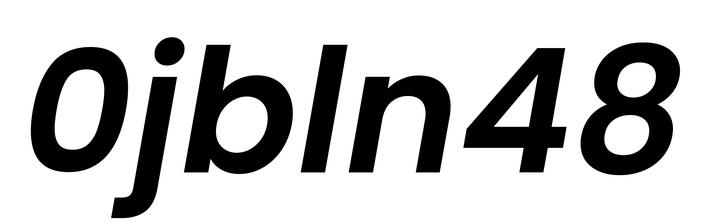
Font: Poppins-SemiBoldItalic